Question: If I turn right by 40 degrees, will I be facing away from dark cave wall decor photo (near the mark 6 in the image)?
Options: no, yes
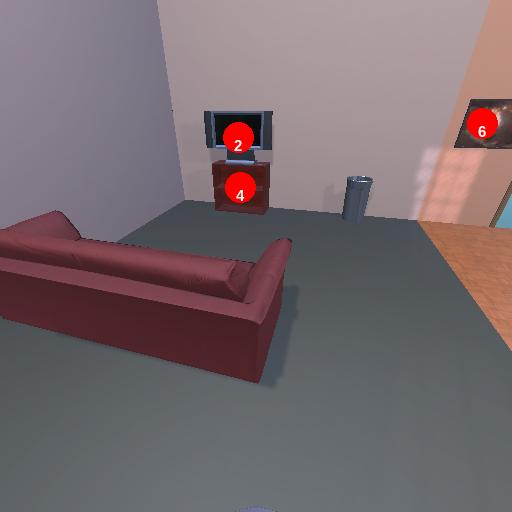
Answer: no